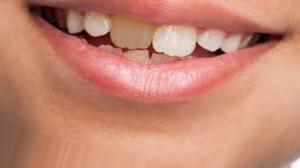
Condition: Tooth Discoloration